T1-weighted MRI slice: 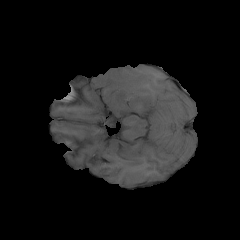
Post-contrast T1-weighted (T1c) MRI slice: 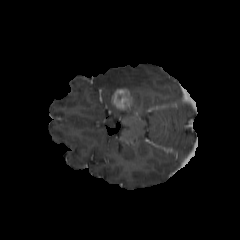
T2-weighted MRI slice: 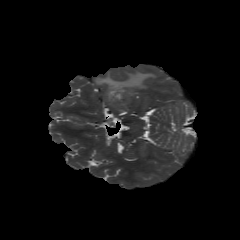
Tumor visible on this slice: yes